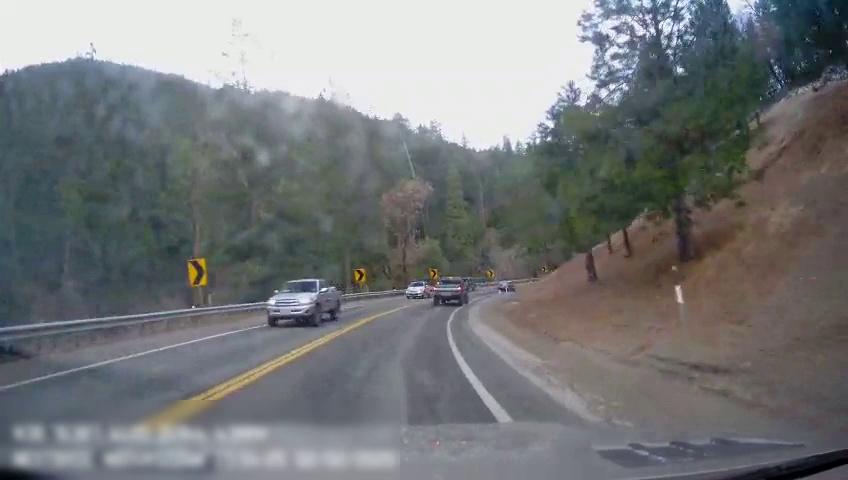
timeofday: Day
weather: Sunny
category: Drivable Space
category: Vehicles | Truck
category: Vehicles | Car
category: Vehicles | Truck
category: Vehicles | Car
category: Lanes | Current Lane
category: Lanes | Current Lane
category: Lanes | Alternate Lane
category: Traffic | Signs
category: Traffic | Signs
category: Traffic | Signs